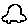
Label: car